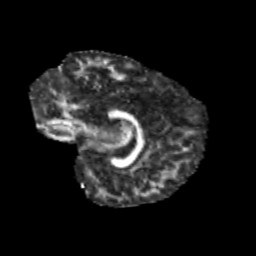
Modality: FA
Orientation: sagittal
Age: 11
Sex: female
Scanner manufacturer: siemens
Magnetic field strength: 3 T
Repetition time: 3.8 s
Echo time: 0.07 s